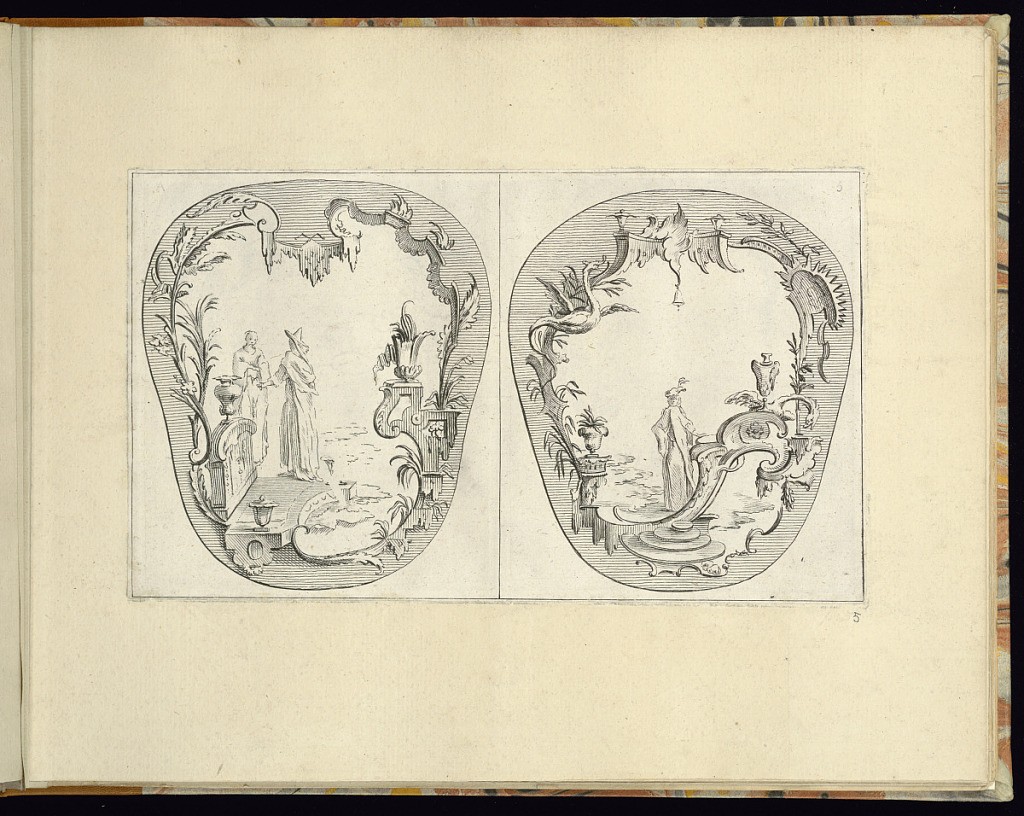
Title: Two Designs for Hand Fans
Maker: Bellay, French, active from 1734
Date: ca.1734–37
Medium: Etching on laid paper
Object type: Print
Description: Two designs for hand fands or hand screens printed on the same plate, side-by-side. The fans or screes are slightly pear-shaped and feature rococo and chinoiserie motifs along the edges with faintly outlined figures in the center alongside architectural supports, plinths with vases. The ornament includes rosettes, leaves, water, acanthus leaves, bells, vases, birds, and flowers.